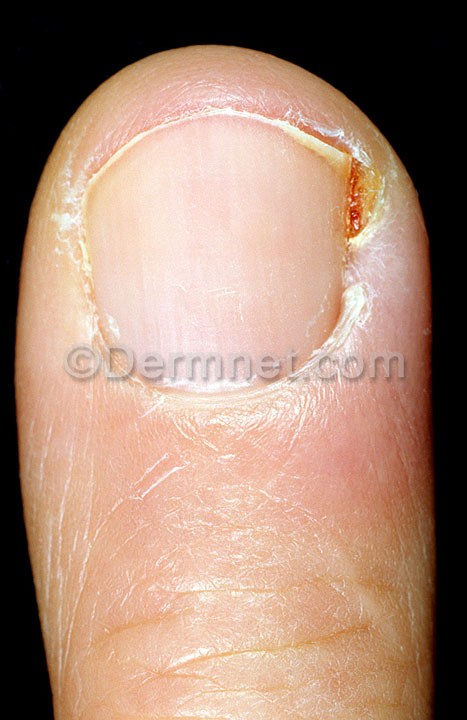
Disease: Nail Fungus and other Nail Disease